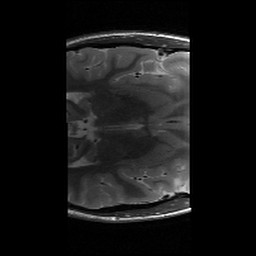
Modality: T2w
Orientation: axial
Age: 20
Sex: female
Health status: healthy
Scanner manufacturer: siemens
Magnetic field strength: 3 T
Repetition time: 6 s
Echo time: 0.064 s